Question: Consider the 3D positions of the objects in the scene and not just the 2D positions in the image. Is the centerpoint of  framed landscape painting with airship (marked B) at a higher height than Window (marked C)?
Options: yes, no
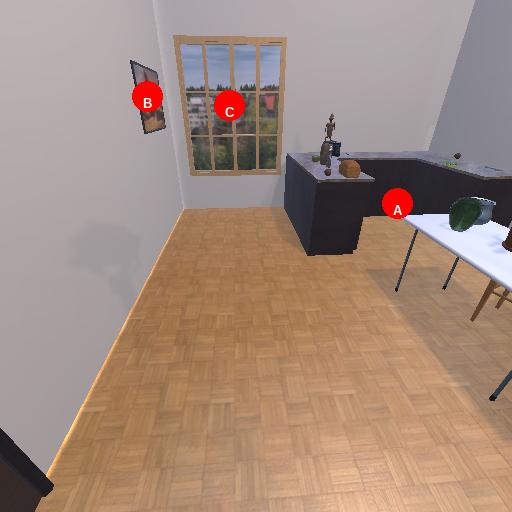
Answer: yes